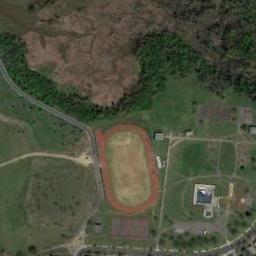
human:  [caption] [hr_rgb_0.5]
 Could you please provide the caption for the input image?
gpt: There are lots of trees beside the ground track field .

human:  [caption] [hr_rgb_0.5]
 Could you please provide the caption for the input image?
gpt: The track and field is built on the lawn next to the vegetation and bare land .

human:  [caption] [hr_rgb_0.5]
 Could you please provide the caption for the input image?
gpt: The color of the field is very rich .

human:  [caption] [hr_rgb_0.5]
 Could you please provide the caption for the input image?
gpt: The ground track field is on a lawn and some other sports areas are next to the ground track field .

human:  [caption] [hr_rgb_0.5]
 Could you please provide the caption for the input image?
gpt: There are green lawns and trees beside the ground track field with a red track .